Question: I am trying to write a piece of code that would pull from my SQL column and create one button per value in that column. For example, if I have column A with "test 1", "test 2", and "test 3", the code should produce three buttons which also hold the text from that value.

Here is what I have tried so far. This code only gives me one button and it is blank.
'''
private void button7_Click(object sender, EventArgs e)
{
SqlConnection conn = new SqlConnection(@"connstring");
string strsql;
strsql = "SELECT buttonID from table1 ";
SqlCommand cmd = new SqlCommand(strsql, conn);
SqlDataReader reader = null;
cmd.Connection.Open();
reader = cmd.ExecuteReader();
while (reader.Read())
{
Button newButton = new Button();
newButton.Text = reader["buttonID"].ToString();
newButton.Location = new Point(1, 10);
newButton.Size = new Size(100, 50);
this.Controls.Add(newButton);
}
}
'''
As mentioned in the comments, I had no way of naming my buttons, so I have added that function in. And as to why I was only seeing one button, I am assuming it is because all of the buttons are being created on top of each other, rather than displaying in rows or in columns.
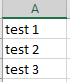
Answer: To counter the issue I was facing, which ended up being buttons having no text and all displaying on top of each other, I added a FlowLayoutPanel and added the buttons(controls) into. Thanks for the previous answers that helped me solve this.
'''
private void button7_Click(object sender, EventArgs e)
{
SqlConnection conn = new SqlConnection(@"connstring");
string strsql;
strsql = "SELECT buttonID from table1 ";
SqlCommand cmd = new SqlCommand(strsql, conn);
SqlDataReader reader = null;
cmd.Connection.Open();
reader = cmd.ExecuteReader();
while (reader.Read())
{
Button newButton = new Button();
newButton.Text = reader["buttonID"].ToString();
newButton.Size = new Size(100, 50);
this.Controls.Add(newButton);
flowLayoutPanel1.Controls.Add(newButton);
}
}
'''